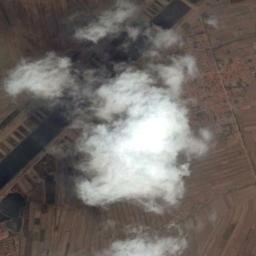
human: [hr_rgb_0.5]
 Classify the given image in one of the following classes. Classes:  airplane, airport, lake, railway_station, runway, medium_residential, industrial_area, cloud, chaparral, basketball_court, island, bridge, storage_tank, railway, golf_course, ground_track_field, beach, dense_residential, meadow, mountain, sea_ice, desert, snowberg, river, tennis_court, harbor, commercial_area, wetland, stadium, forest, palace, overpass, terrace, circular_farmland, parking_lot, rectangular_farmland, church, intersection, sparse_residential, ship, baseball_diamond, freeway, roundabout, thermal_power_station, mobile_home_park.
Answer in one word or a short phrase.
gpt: cloud